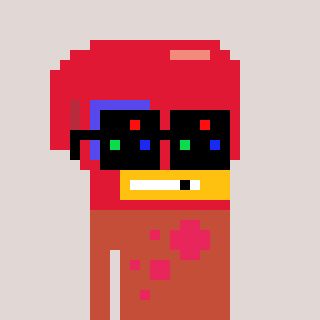
a pixel art character with square black sunglasses, a boxing glove-shaped head and a rust-colored body on a warm background